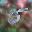
Label: 5